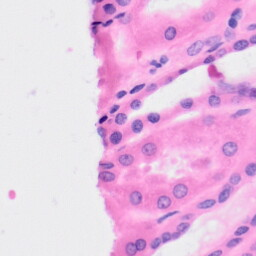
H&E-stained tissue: Kidney